Interaction volume radius: 5 \u00c5
Interaction volume height: 20 \u00c5
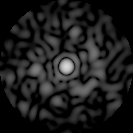
Disorder parameter: 0.8234